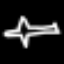
Label: airplane